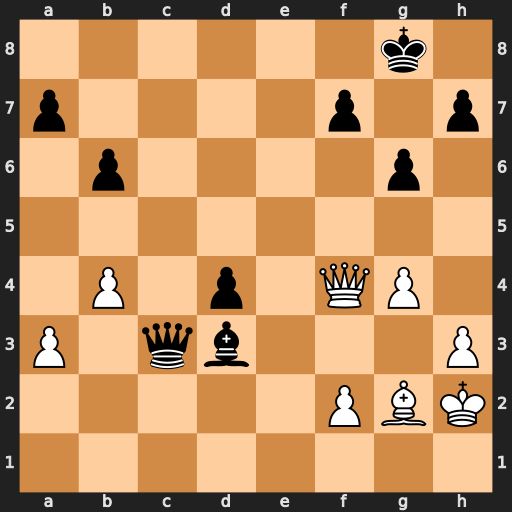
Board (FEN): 6k1/p4p1p/1p4p1/8/1P1p1QP1/P1qb3P/5PBK/8
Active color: w
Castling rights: -
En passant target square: -
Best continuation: Bd5 Bf5 gxf5